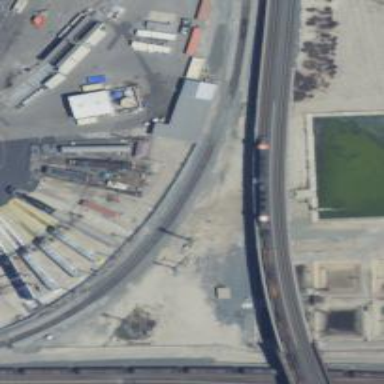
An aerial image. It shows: Railway yard.